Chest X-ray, PA view. Patient: 74 years old, sex M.
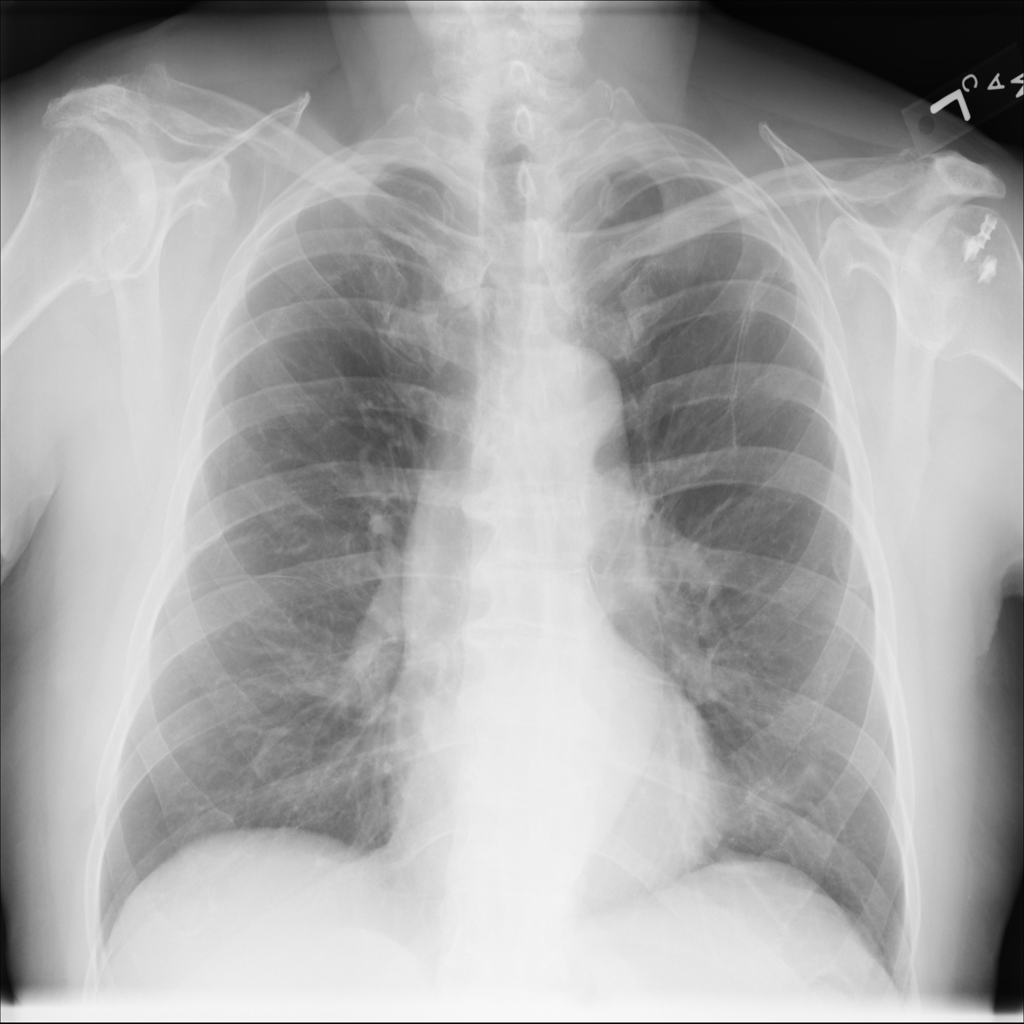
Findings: No Finding